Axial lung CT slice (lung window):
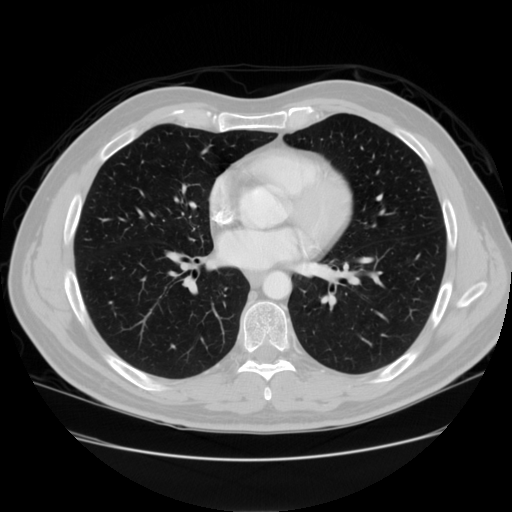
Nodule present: no